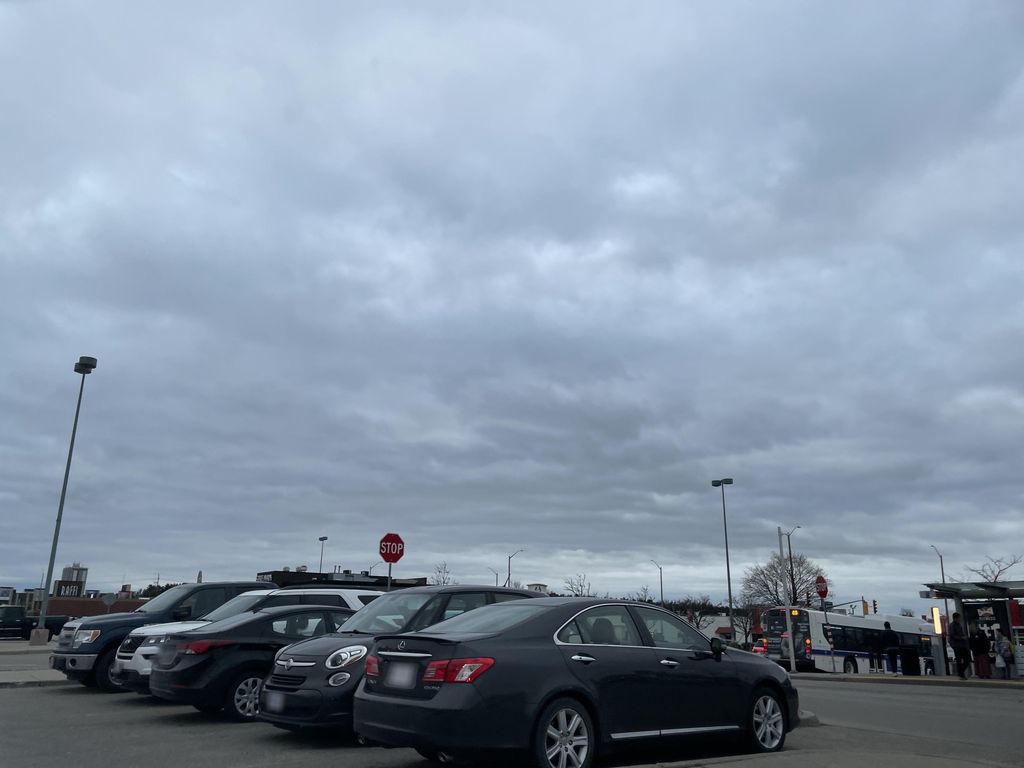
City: kitchener-waterloo